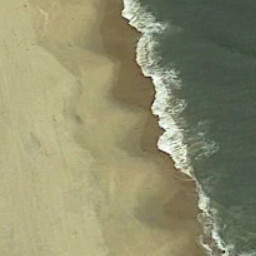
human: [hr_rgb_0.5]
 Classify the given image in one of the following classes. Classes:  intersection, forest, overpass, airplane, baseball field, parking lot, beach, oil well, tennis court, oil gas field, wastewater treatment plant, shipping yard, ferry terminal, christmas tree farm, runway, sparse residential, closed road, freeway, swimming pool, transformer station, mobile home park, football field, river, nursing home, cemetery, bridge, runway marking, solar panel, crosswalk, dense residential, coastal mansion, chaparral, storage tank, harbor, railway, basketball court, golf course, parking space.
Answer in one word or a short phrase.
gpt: beach